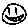
Label: smiley face